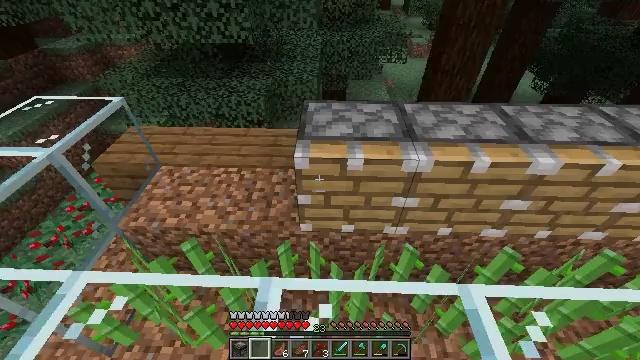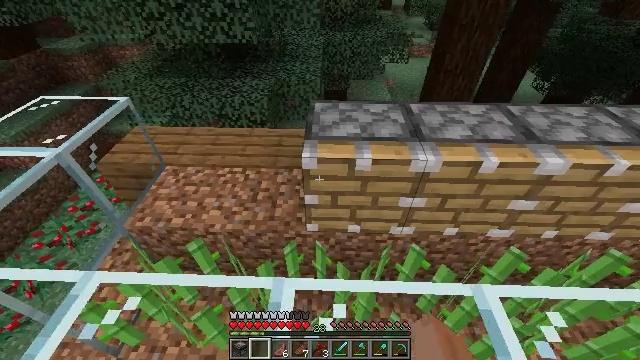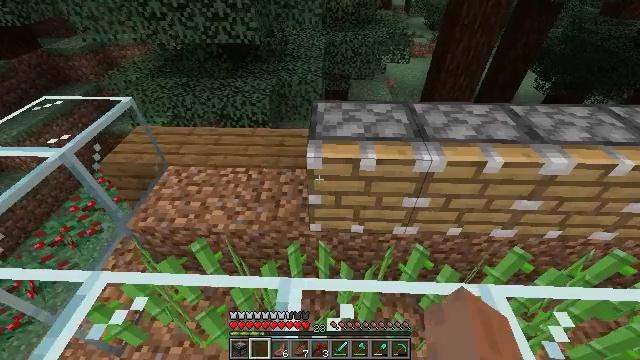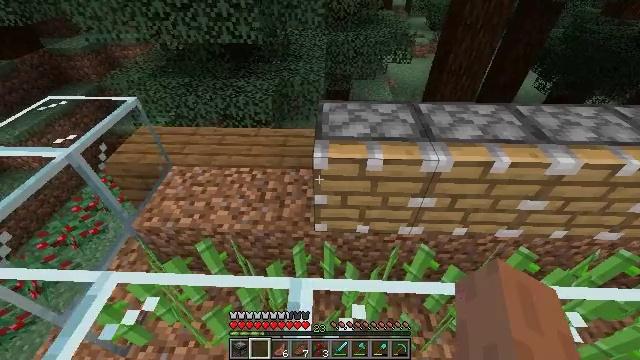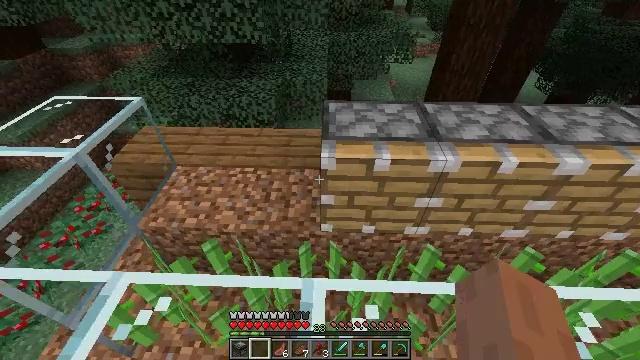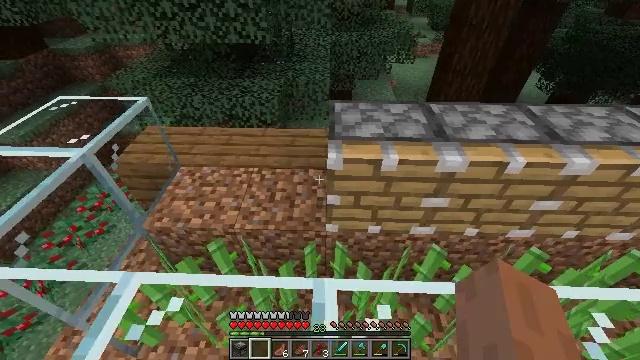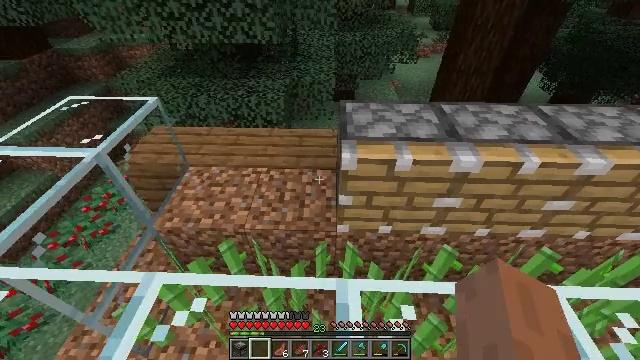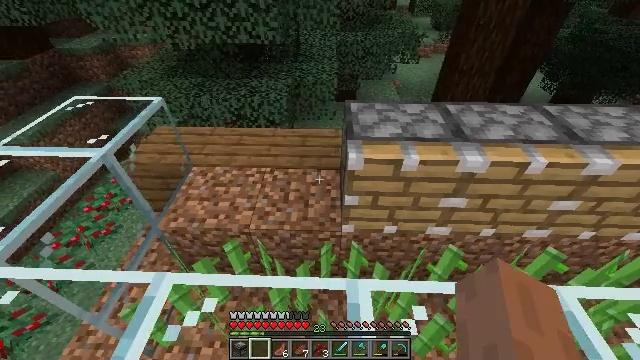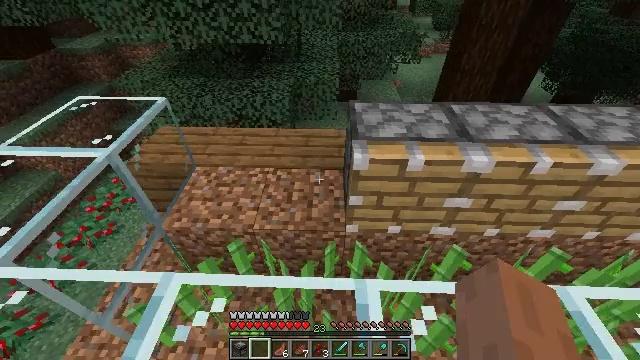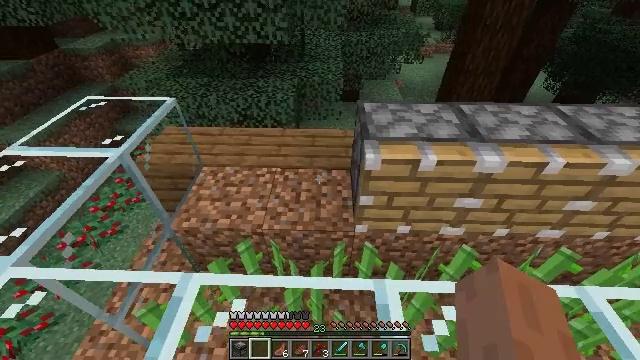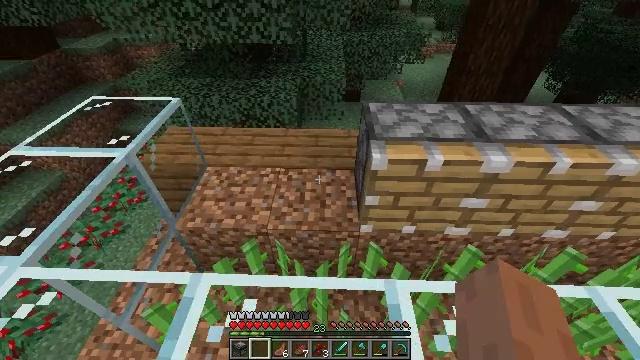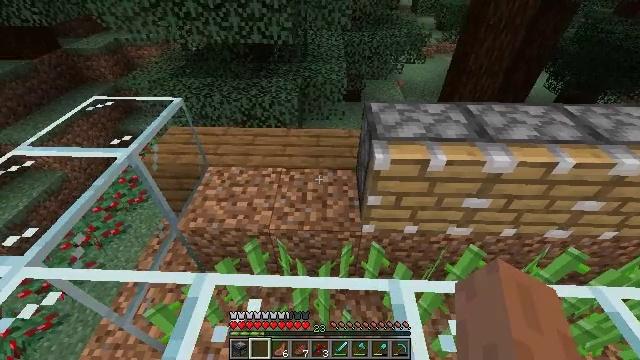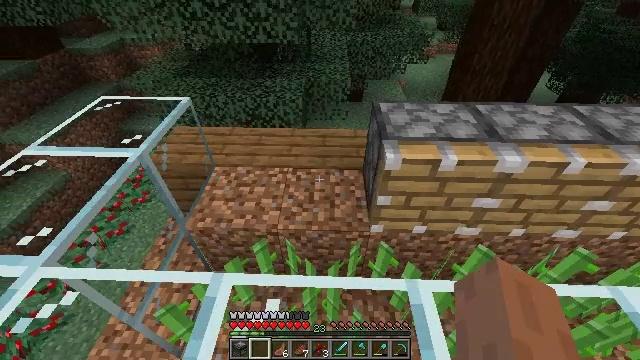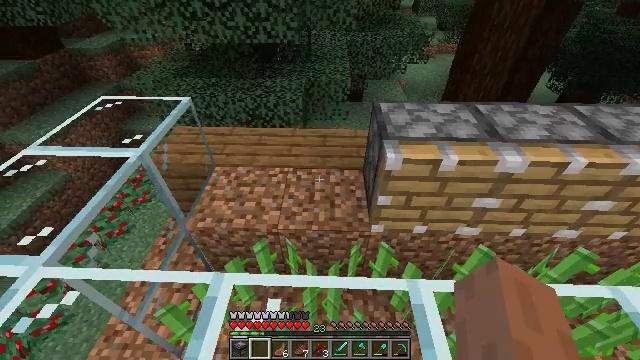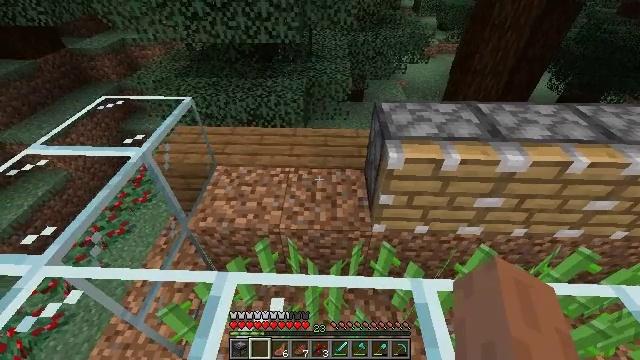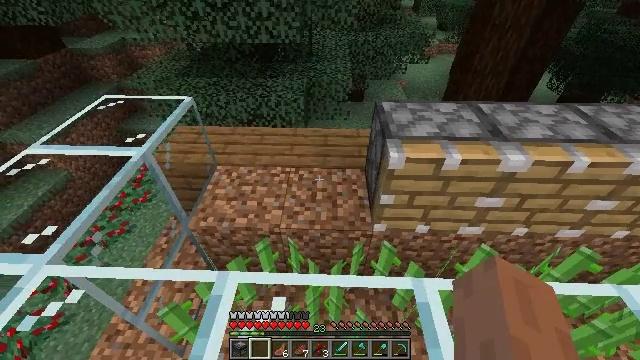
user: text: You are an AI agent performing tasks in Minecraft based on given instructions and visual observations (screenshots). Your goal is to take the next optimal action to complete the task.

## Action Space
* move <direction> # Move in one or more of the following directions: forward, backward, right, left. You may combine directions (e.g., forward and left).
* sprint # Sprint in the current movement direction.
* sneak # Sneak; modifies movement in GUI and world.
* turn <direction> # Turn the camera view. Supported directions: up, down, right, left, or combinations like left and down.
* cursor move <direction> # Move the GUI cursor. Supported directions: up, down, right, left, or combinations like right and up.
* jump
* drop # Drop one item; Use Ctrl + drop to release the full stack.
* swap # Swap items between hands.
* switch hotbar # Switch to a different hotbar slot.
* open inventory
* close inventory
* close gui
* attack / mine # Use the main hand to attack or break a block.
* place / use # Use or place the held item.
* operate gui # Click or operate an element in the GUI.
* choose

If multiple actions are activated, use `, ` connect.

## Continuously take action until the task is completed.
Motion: motion action
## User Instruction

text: Open the crafting table to make a piston.
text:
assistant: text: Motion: move left, sneak
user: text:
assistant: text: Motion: move left, sneak
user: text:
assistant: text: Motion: move left, sneak
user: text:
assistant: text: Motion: move left, sneak
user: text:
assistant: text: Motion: move left, sneak
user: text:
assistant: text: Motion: move left, sneak
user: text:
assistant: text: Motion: move left, sneak
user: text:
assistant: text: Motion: move left, sneak
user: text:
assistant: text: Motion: move left, sneak
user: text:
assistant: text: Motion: move left, sneak
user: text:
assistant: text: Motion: move left, sneak
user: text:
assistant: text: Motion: sneak
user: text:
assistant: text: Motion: sneak
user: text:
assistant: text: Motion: sneak
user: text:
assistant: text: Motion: sneak
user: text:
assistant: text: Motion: sneak
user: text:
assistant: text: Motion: sneak
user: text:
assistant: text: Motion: no_op
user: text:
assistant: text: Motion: no_op
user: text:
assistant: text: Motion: no_op
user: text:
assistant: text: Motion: no_op
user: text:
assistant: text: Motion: no_op
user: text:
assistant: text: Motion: no_op
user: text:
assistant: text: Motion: no_op
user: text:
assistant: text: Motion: no_op
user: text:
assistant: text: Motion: turn right and down
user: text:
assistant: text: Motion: turn right and down
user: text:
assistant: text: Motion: turn right
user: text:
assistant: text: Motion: turn right
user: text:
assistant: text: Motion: turn right and up